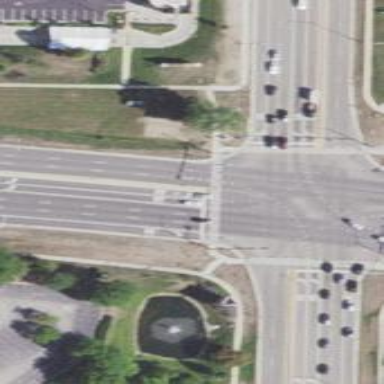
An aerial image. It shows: Footway with traffic signals at crossing.